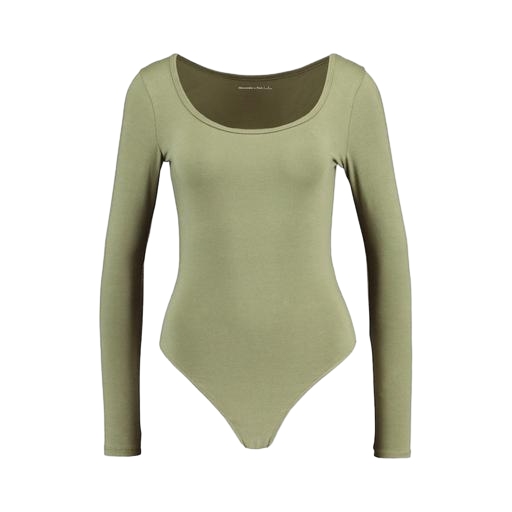
her longsleeve top, green scoop neck, green scoop neck t-shirt, white background